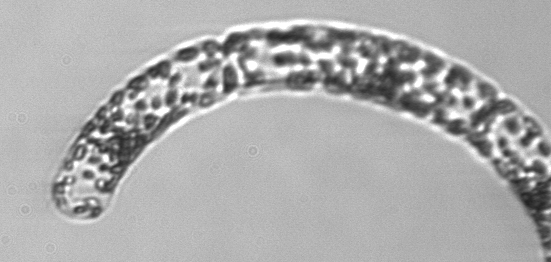
Label: Guinardia_striata